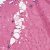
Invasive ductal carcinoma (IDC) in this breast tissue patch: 0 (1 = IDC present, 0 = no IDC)